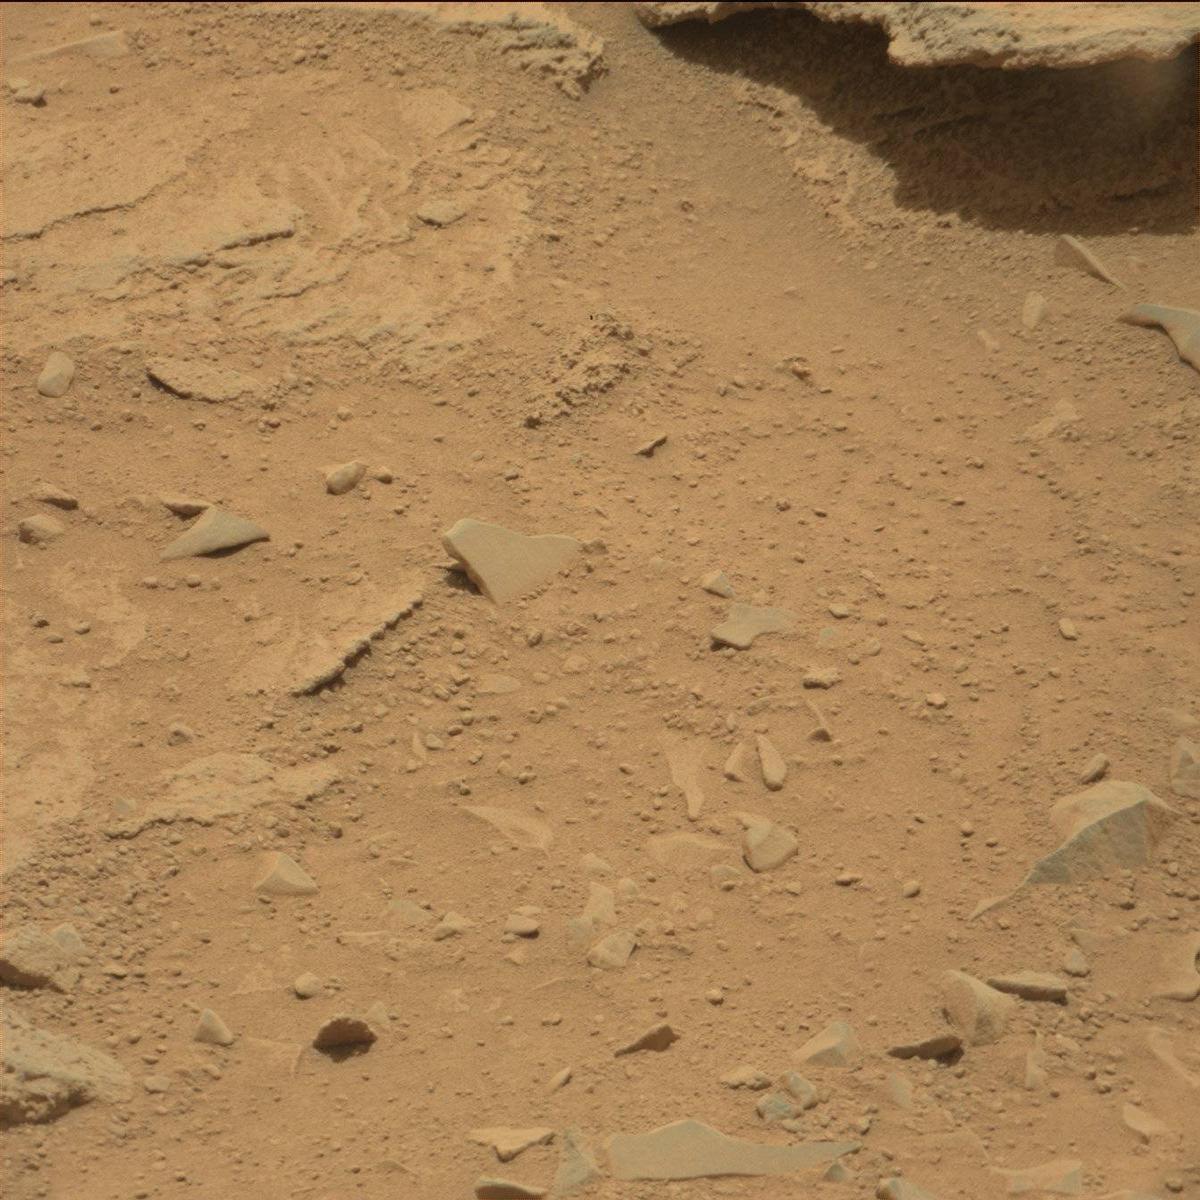
Terrain classes present: Bedrock, Rock, Sand / Soil